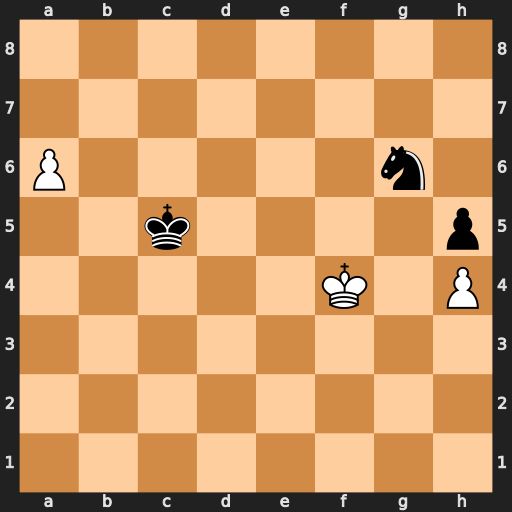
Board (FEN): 8/8/P5n1/2k4p/5K1P/8/8/8
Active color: w
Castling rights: -
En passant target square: -
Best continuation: Kg5 Nf8 a7